Field crop: maize
Growth stage: 2
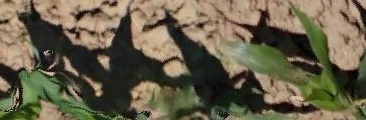
Species: maize